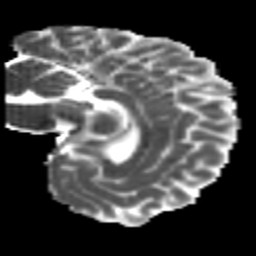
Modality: MD
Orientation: sagittal
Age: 23
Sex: female
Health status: healthy
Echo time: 0.074 s